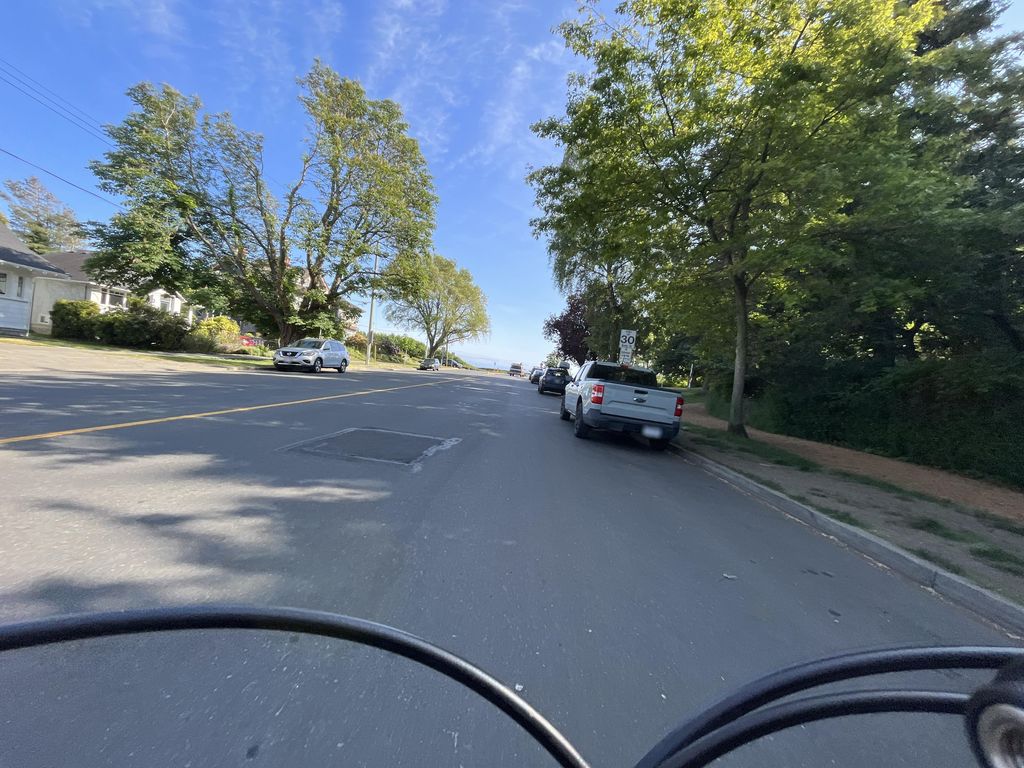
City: victoria